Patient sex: F
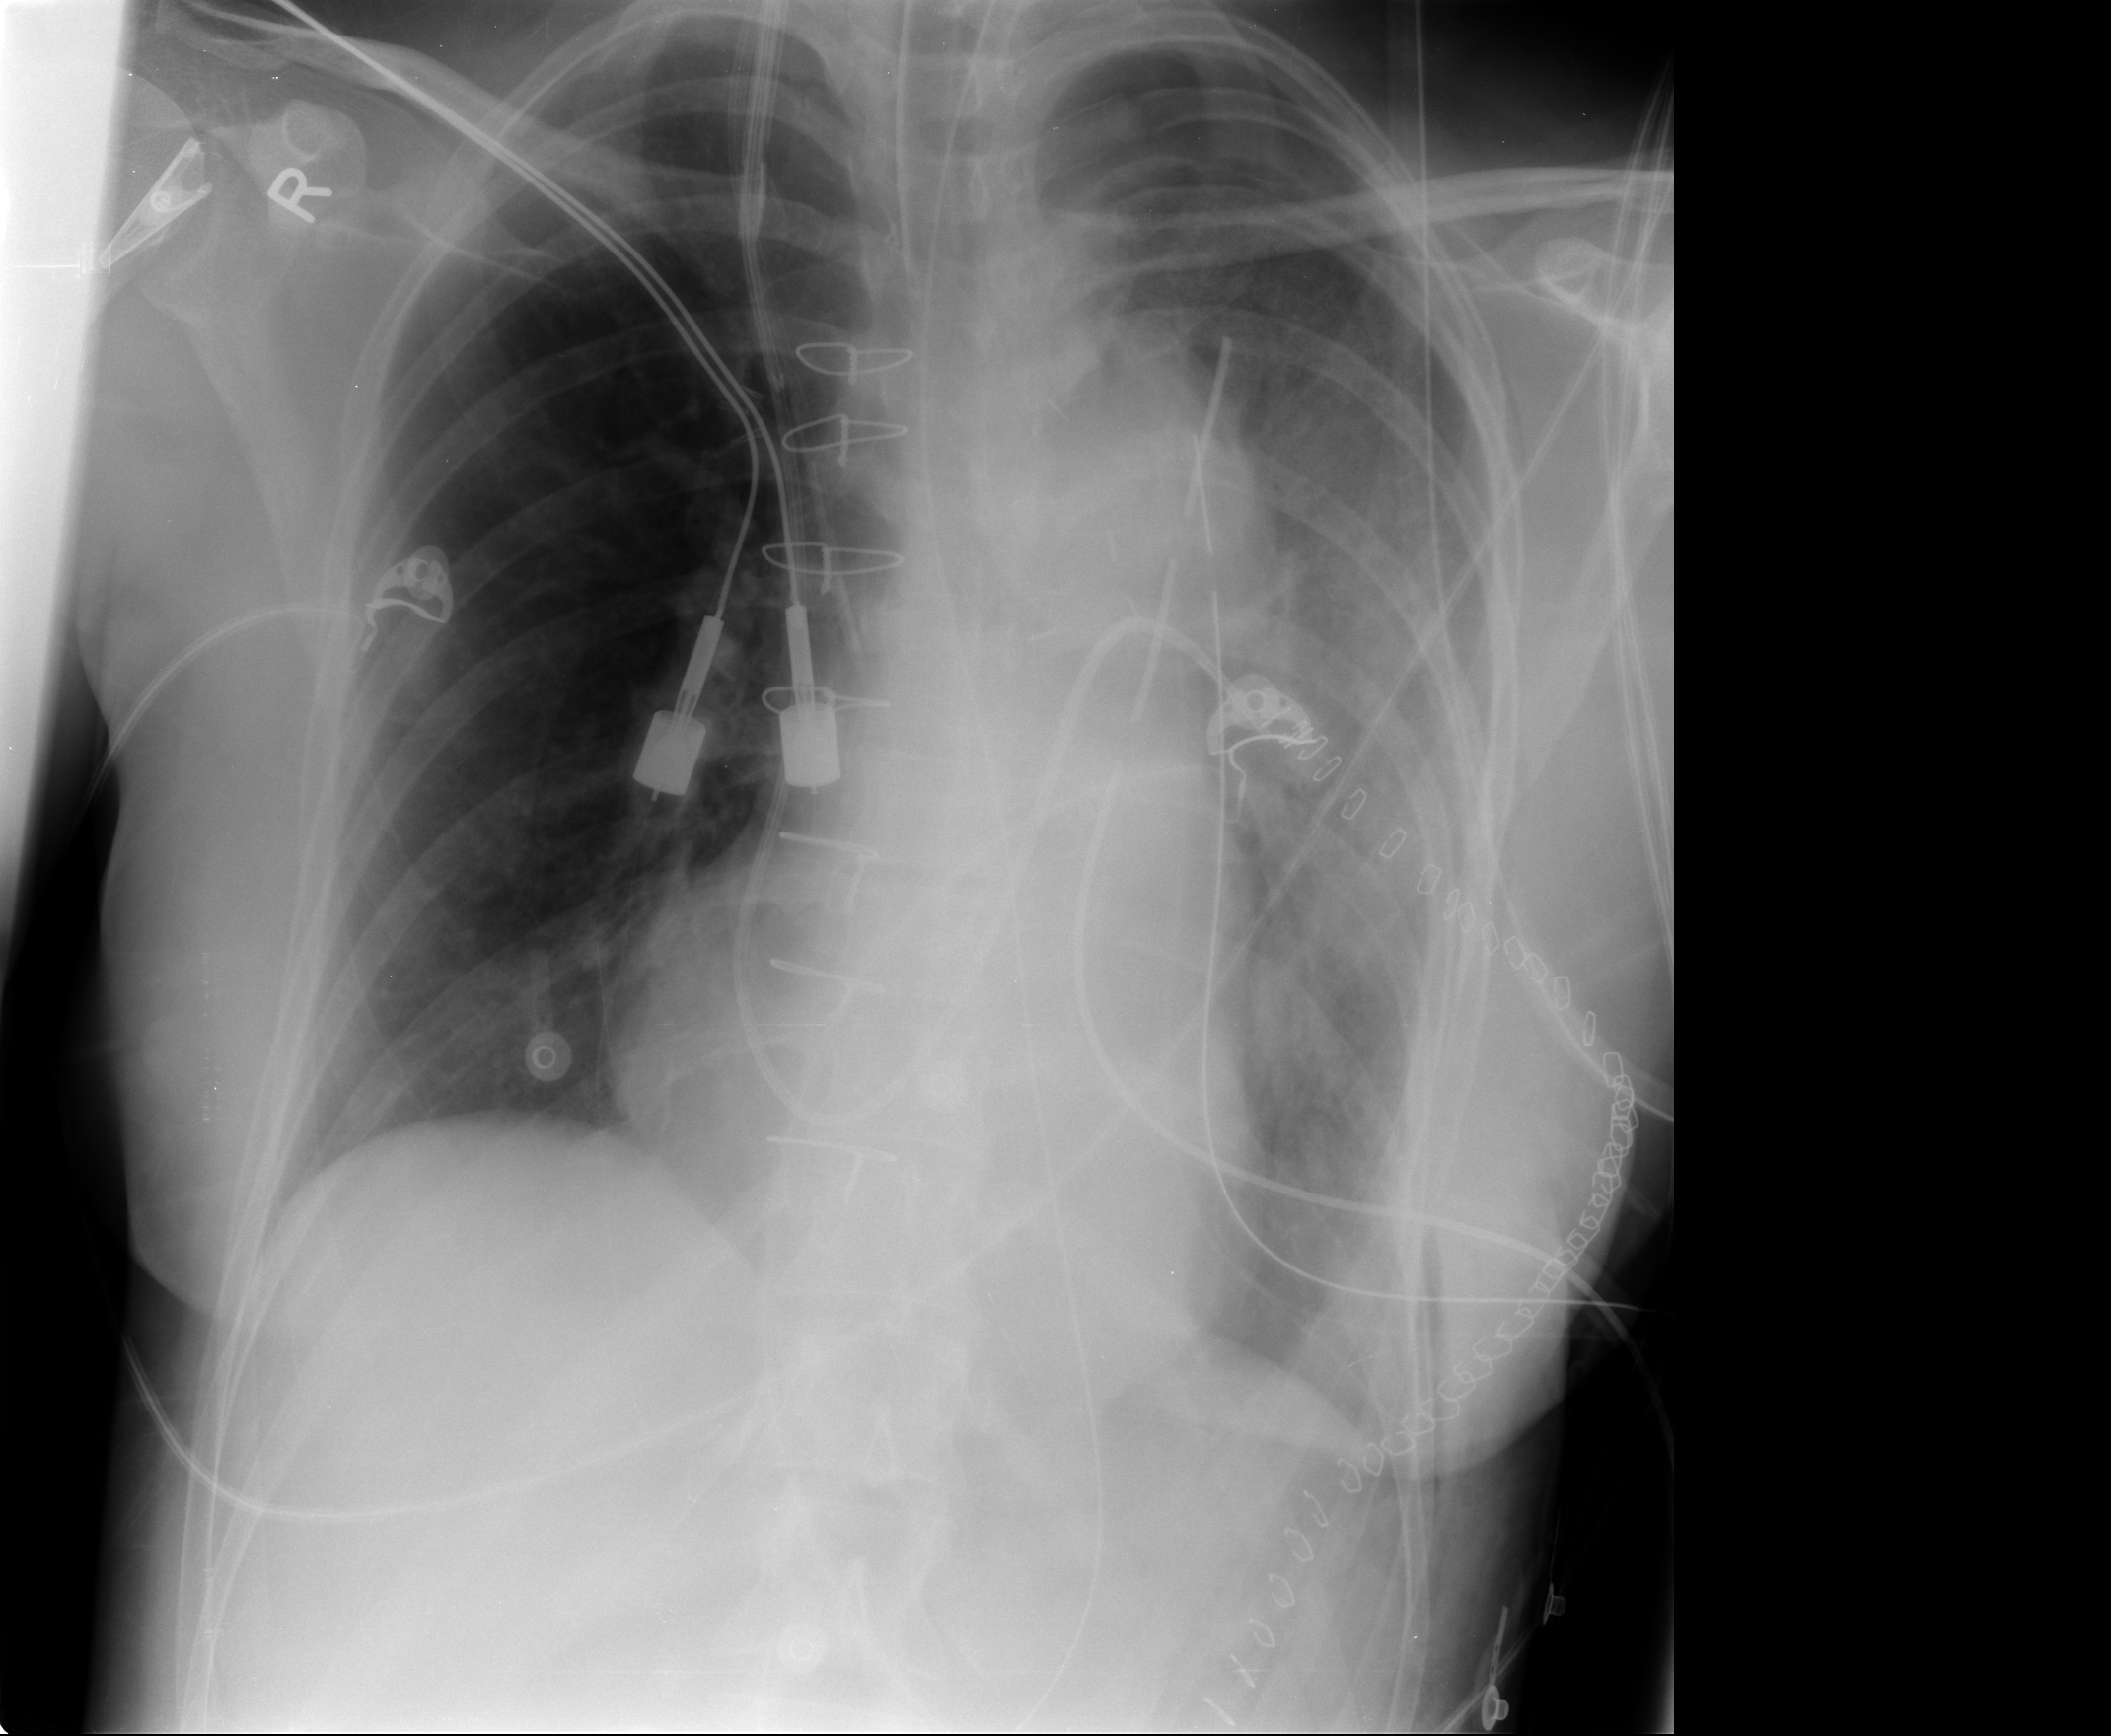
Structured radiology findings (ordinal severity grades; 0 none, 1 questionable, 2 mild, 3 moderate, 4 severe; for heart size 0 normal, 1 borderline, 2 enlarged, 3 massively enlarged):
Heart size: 0
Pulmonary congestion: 0
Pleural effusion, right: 0
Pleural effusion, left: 0
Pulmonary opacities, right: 0
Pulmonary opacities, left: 0
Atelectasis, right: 0
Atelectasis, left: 2